Question: I am trying to draw an outer bounding box, around all smaller bounding boxes that are overlapping. There may be many of these regions within the entire image.
e.g.

So far I have my vector of rectangles called rects.
'''
overlaps = rectint(rects, rects);
'''
Where I check of overlaps with each other, and because it will compare with itself I remove the diagonal as follows:
'''
overlaps(logical(eye(size(overlaps)))) = 0;
'''
Then find the locations of the overlaps
'''
[r,c] = find(overlaps > 0);
'''
However, I am not sure how to deal with this as it is not a simple bi directional mapping in the square matrix returned, as there can be multiple overlaps in the area.
Any suggestions on how I can proceed would be greatly appreciated.
Thanks
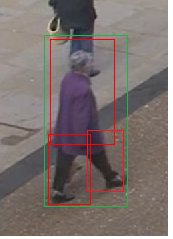
Answer: here's and example with some random rectangles:
'''
% Generate fake data, 3 rects with format [x,y,w,h]:
rects=20+randi(60,3,4);
% plot the rects :
for n=1:size(rects,1)
rectangle('Position',rects(n,:));
end
% get min max
xmin=min(rects(:,1));
ymin=min(rects(:,2));
xmax=max(rects(:,1)+rects(:,3));
ymax=max(rects(:,2)+rects(:,4));
% define outer rect:
outer_rect=[xmin ymin xmax-xmin ymax-ymin];
hold on
rectangle('Position',outer_rect,'EdgeColor','r','LineStyle',':');
'''